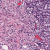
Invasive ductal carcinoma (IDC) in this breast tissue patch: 1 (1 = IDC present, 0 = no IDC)